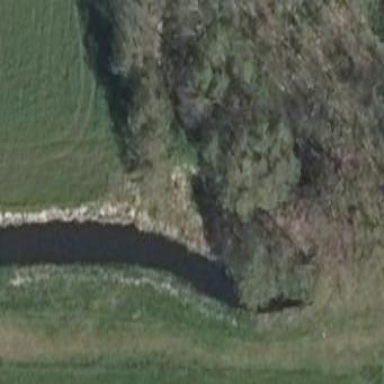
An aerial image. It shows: Ditch filled with water.